The plot is a time-scale (wavelet) decomposition of a bearing vibration signal. What is the most likely bearing condition (normal, inner_race, outer_race, ball)?
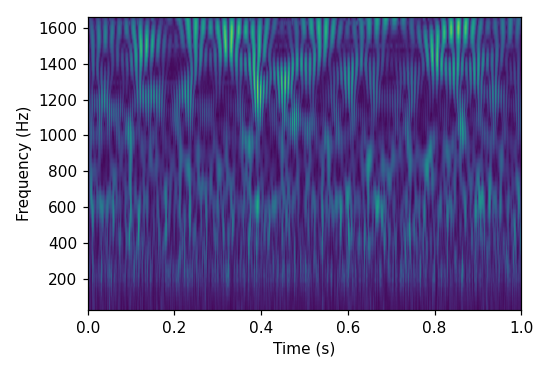
Answer: outer_race